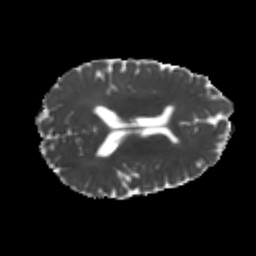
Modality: MD
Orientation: axial
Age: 25
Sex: male
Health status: healthy
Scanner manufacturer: philips
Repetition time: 7.478 s
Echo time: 0.08753 s